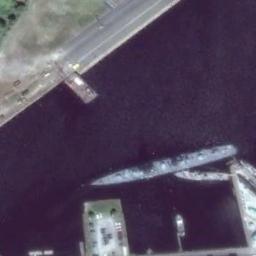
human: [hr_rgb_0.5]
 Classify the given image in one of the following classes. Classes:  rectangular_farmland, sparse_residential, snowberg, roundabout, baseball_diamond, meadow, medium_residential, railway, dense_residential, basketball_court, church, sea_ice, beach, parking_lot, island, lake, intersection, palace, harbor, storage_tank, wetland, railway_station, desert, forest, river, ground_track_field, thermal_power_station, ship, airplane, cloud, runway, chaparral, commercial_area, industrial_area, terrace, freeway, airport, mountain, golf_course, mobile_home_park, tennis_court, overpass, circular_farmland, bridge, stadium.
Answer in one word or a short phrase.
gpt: ship